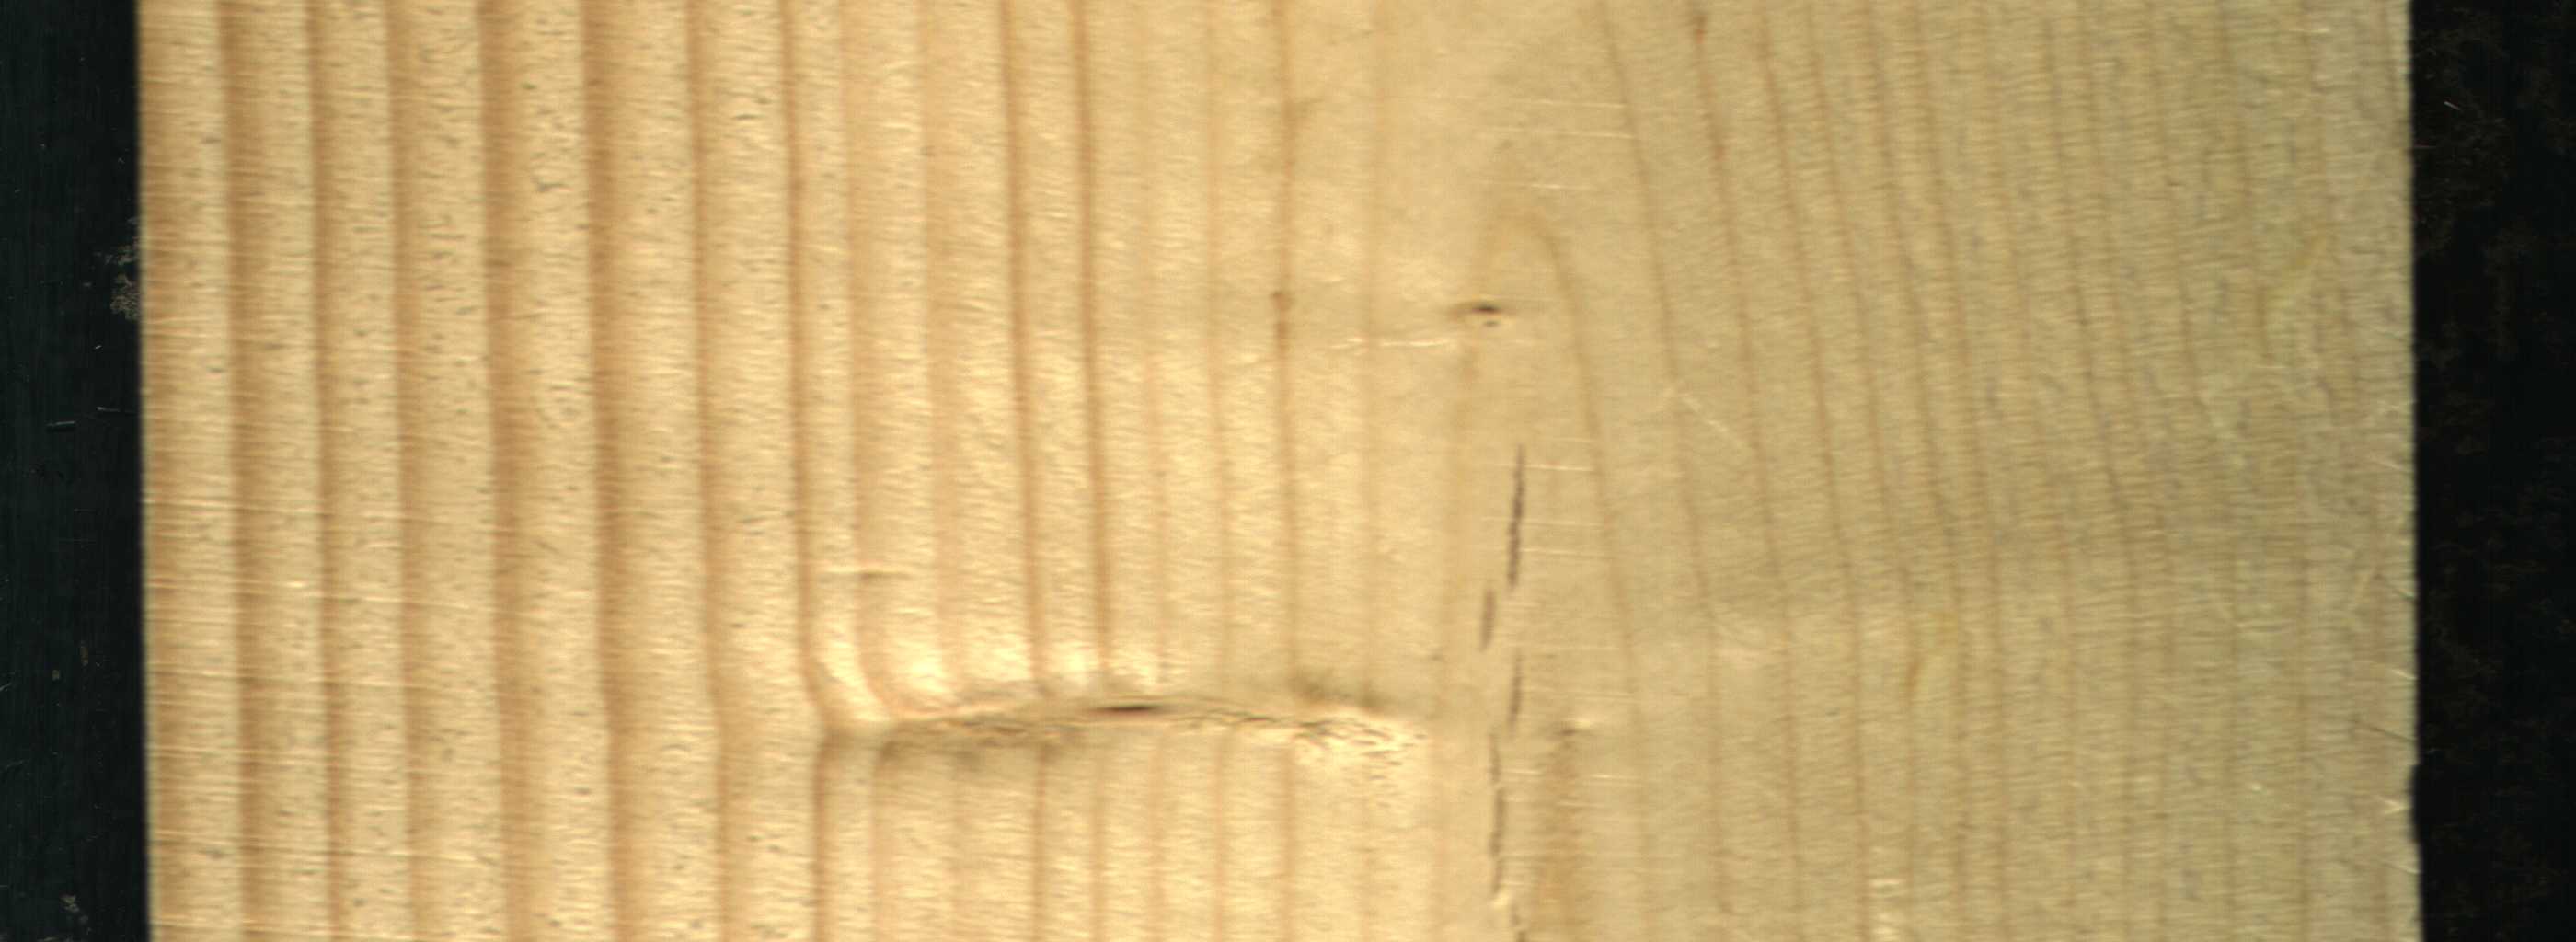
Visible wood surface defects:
Crack
Crack
Crack
Live_Knot